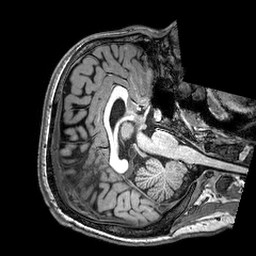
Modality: T1w
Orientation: axial
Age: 23
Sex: male
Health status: healthy
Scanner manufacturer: philips
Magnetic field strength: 3 T